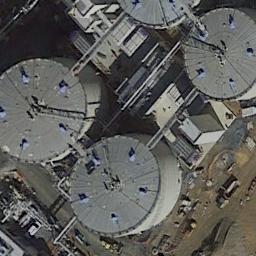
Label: storage_tank